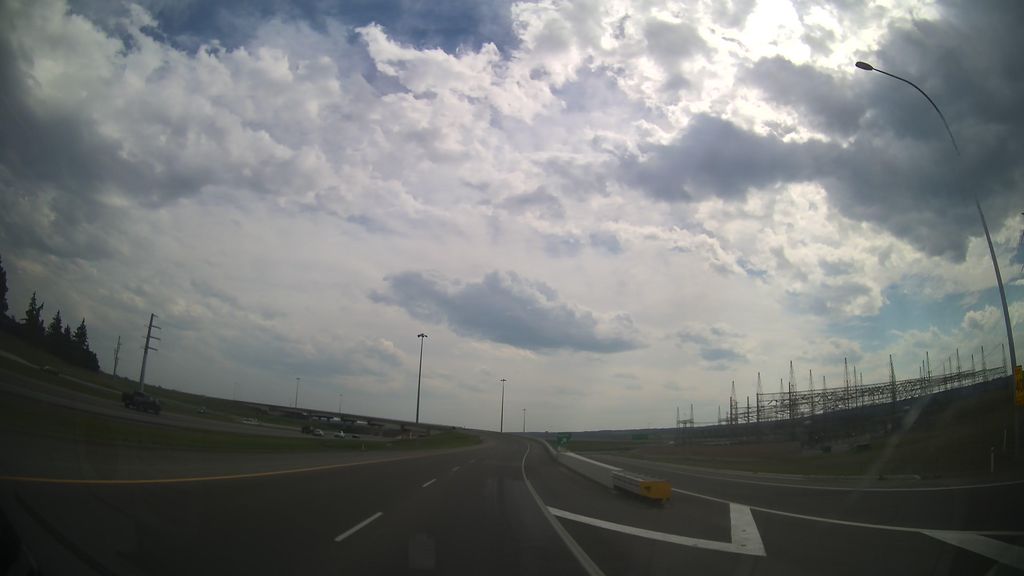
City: calgary